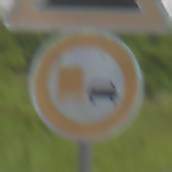
Verkehrszeichen: UeberholverbotKraftfahrzeuge
Zusatzzeichen oben: Steigung10
Umgebung: Outdoor, RoadRail
Tageszeit: Midday
Wetter: PartlyCloudy
Licht: Natural
Jahreszeit: NotSpecified
Kontrast: HighContrast